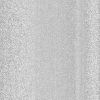
Atmospheric dust classification: dusty